Group 1:
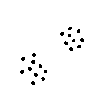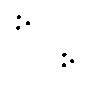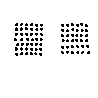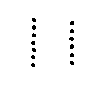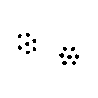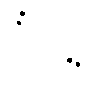
Group 2:
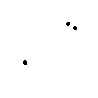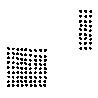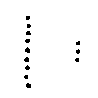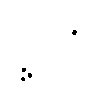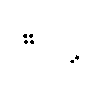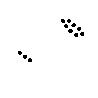
Rule separating the two groups: The numbers of dots in the two clusters are approximately equal (log scale) vs. the numbers of dots in the two clusters differ a lot.
Concepts: numerosity, similar, similar_number
Comments: The point is that, on the left, the two groups look about the same to the eye at first glance.

In left examples the numbers are off by a factor of 7/6 or less vs. in right examples the numbers are off by a factor of 2 or greater.
Author: Aaron David Fairbanks